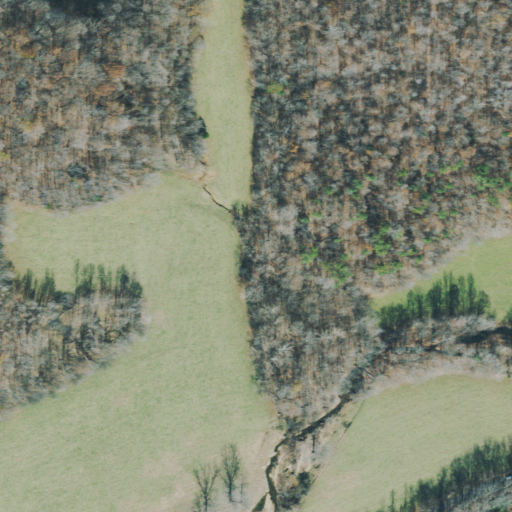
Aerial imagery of valley in Tennessee named Cullum Hollow containing deciduous forest, pasture, mixed forest, and open development